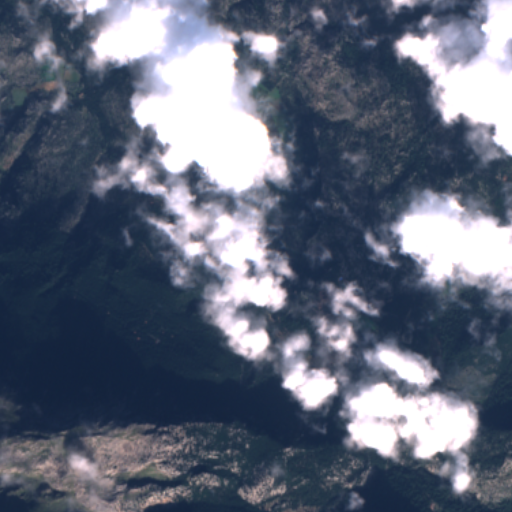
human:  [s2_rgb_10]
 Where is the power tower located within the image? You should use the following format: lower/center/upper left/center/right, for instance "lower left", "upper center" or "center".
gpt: The power tower is located in the center left of the image.
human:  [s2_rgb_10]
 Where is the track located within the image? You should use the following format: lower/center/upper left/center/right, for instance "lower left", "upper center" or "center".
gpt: There is no track in the image.